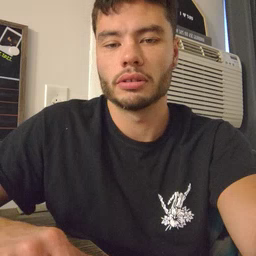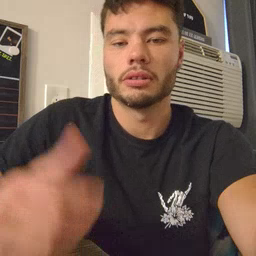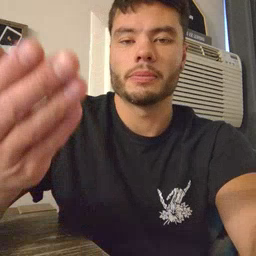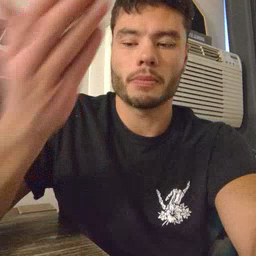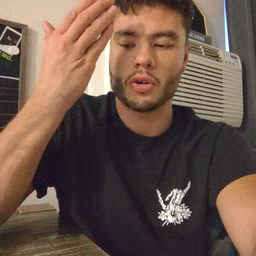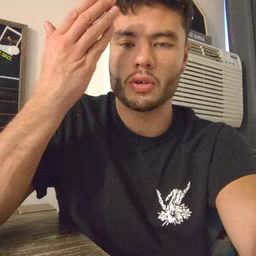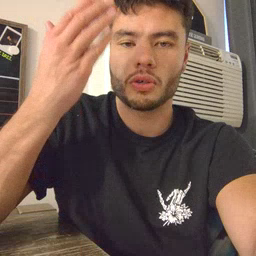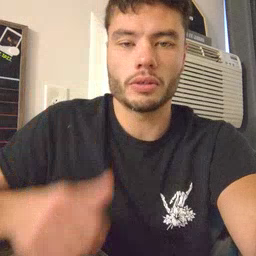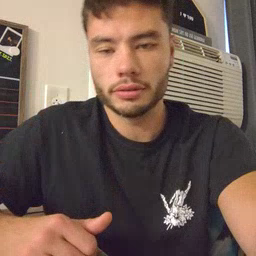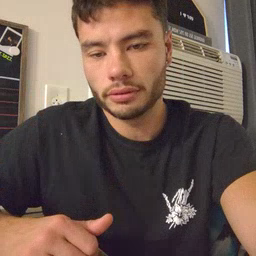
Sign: morning